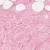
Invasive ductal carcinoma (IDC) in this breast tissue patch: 0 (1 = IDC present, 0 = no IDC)